Question: I am trying to make a contour plot with defined levels and log norm. Below is an example:
'''
import matplotlib.pyplot as plt
import numpy as np
from matplotlib.colors import LogNorm
delta = 0.025
x = y = np.arange(0, 3.01, delta)
X, Y = np.meshgrid(x, y)
Z1 = plt.mlab.bivariate_normal(X, Y, 1.0, 1.0, 0.0, 0.0)
Z2 = plt.mlab.bivariate_normal(X, Y, 1.5, 0.5, 1, 1)
Z = 10 * (Z1* Z2)
fig=plt.figure()
ax1 = fig.add_subplot(111)
lvls = np.logspace(-4,0,20)
CF = ax1.contourf(X,Y,Z,
norm = LogNorm(),
levels = lvls
)
CS = ax1.contour(X,Y,Z,
norm = LogNorm(),
colors = 'k',
levels = lvls
)
cbar = plt.colorbar(CF, ticks=lvls, format='%.4f')
plt.show()
'''

My questions is:
The levels should be written in the format: '1x10^-4', '1.6x10^-4', ... How do i do this, without specifying each level manually?
I am using python 2.7.3 with matplotlib 1.1.1 on Windows 7.
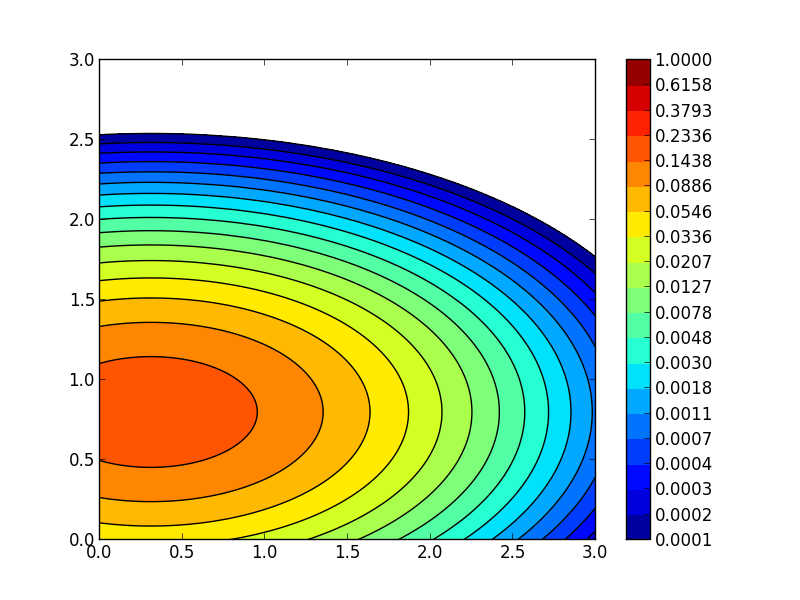
Answer: From <URL> I found an approach that seems to fit your question:
'''
from matplotlib.ticker import LogFormatter
l_f = LogFormatter(10, labelOnlyBase=False)
cbar = plt.colorbar(CF, ticks=lvls, format=l_f)
'''
which will give:

note that the spacing between the ticks are indeed in log scale...